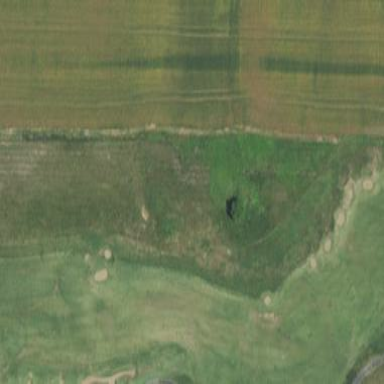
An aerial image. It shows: Area of rough grass used for golf.